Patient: sex F, age 67
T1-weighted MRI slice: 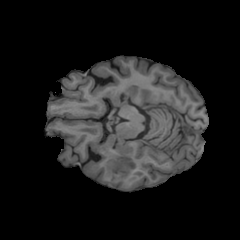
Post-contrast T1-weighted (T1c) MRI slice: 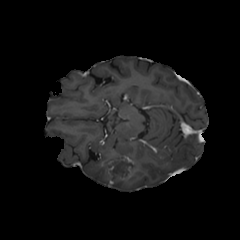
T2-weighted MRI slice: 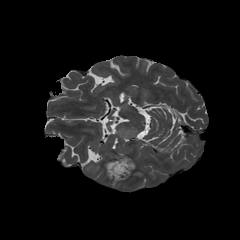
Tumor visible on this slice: yes
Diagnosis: Glioblastoma, IDH-wildtype
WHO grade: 4